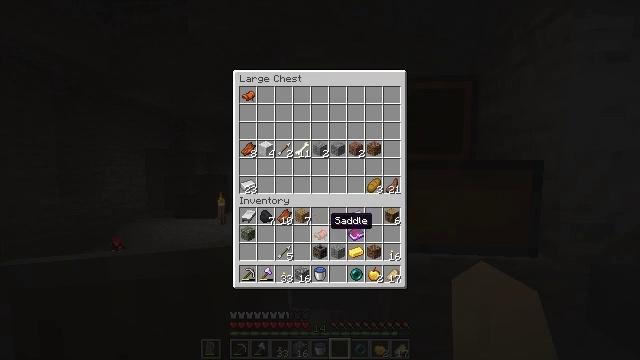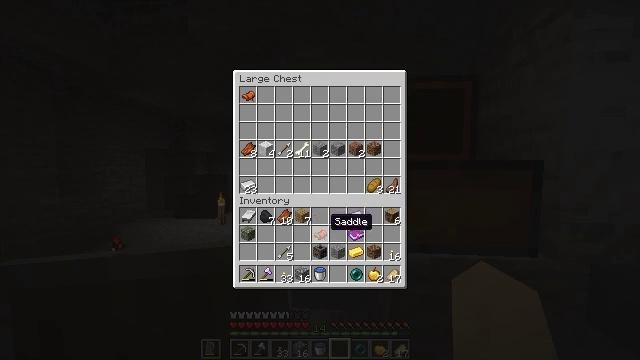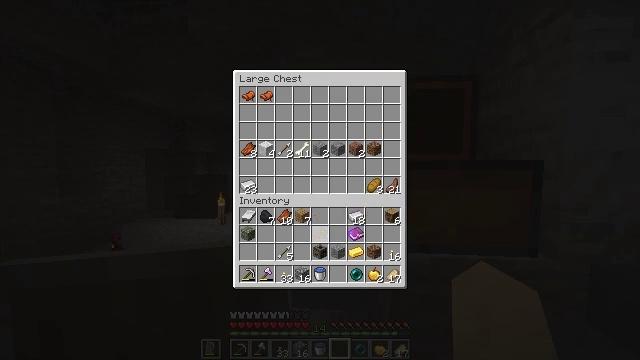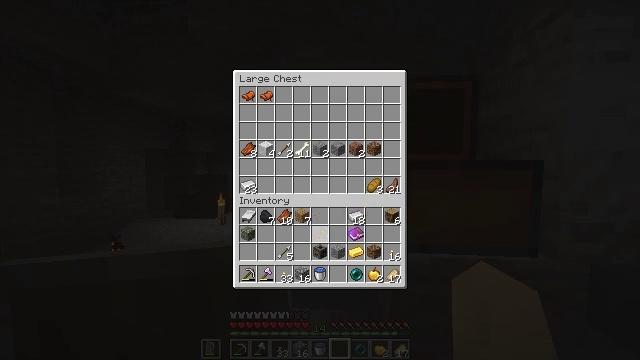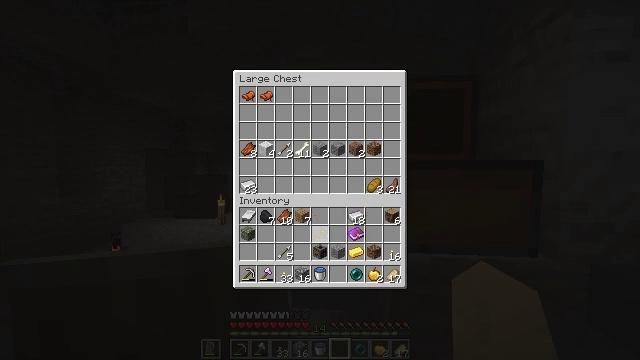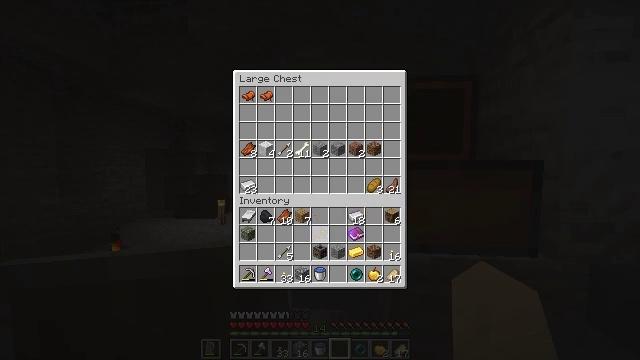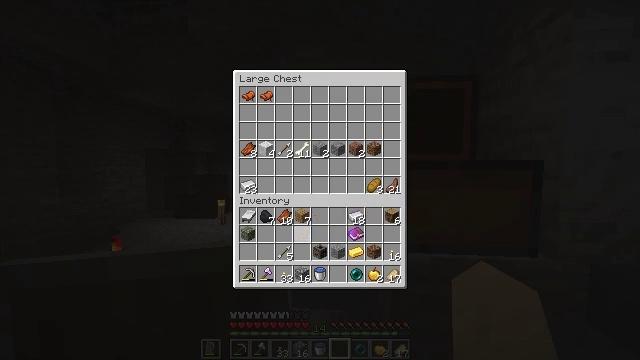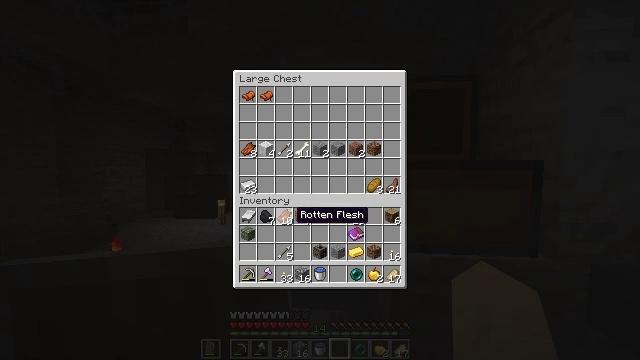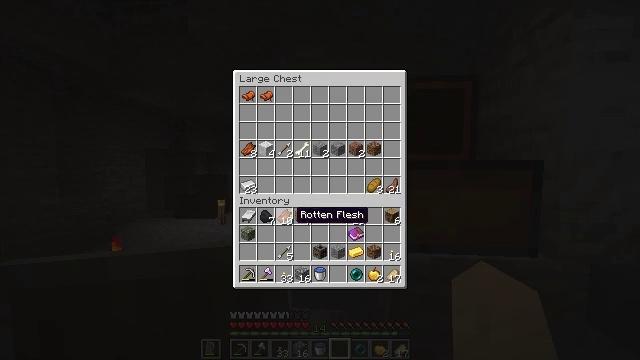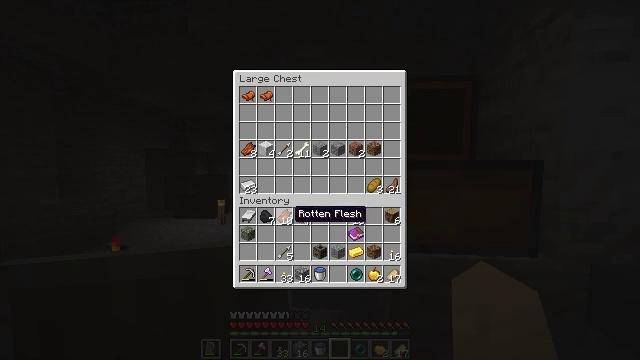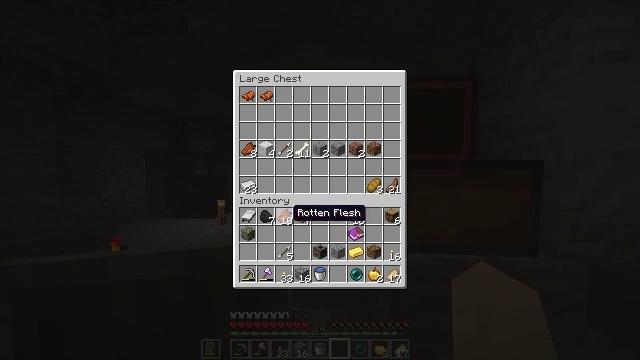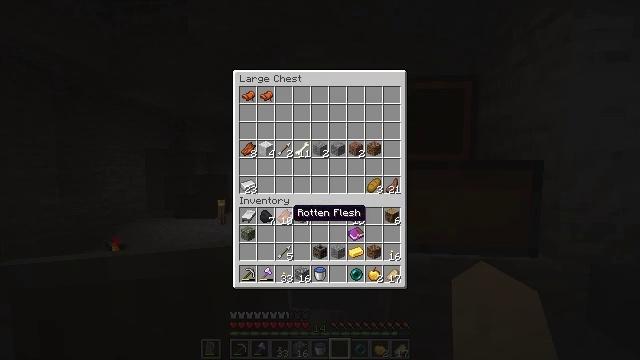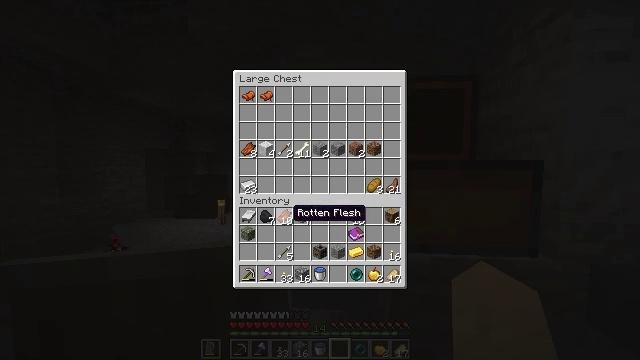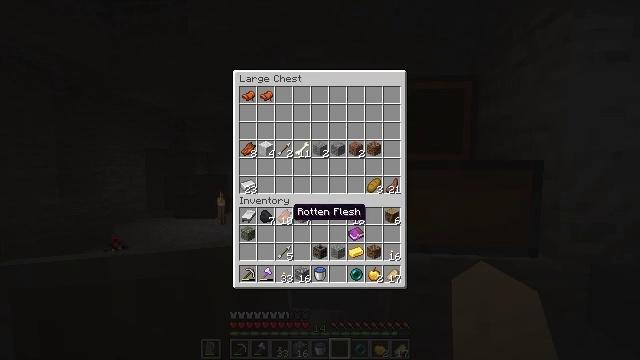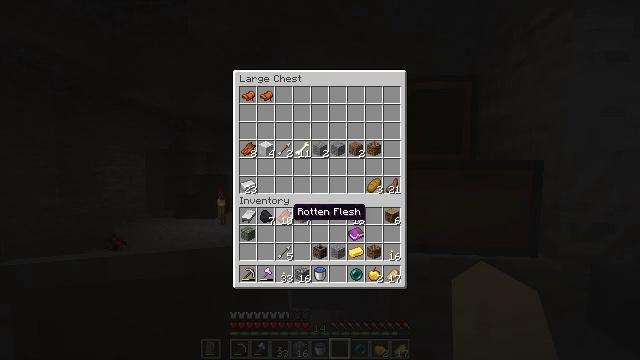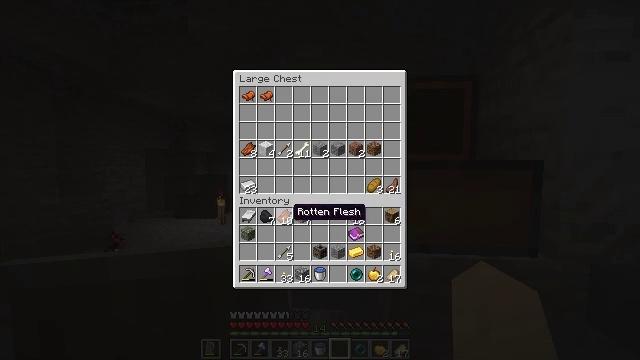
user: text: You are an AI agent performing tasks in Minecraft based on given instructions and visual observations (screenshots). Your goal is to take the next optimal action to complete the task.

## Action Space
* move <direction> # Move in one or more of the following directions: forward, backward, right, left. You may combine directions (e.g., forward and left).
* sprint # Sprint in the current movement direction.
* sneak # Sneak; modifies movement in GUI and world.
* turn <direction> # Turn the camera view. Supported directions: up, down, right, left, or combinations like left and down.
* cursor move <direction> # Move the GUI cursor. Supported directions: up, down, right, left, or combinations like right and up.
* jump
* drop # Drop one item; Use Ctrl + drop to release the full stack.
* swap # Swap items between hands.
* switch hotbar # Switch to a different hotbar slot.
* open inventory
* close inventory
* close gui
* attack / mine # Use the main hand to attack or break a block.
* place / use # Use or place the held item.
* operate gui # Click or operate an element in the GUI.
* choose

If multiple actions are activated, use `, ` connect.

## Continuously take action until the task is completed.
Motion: motion action
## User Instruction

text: Drop a mossy cobblestone.
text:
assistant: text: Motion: sneak
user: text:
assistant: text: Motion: sneak, operate gui
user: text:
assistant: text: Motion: sneak, operate gui
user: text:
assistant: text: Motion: sneak
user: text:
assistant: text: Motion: sneak
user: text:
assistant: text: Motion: sneak, cursor move left
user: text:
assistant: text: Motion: sneak, cursor move left
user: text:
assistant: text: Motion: no_op
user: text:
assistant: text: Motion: no_op
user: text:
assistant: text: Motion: sneak
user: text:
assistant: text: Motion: sneak
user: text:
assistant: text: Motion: sneak
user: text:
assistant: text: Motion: sneak
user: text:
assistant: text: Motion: sneak
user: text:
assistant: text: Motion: sneak
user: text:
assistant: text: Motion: sneak
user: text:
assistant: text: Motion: sneak, operate gui
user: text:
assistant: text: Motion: sneak, operate gui
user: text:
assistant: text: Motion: sneak, operate gui
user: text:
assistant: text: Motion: sneak
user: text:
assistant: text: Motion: sneak
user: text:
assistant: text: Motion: sneak
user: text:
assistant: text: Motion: sneak
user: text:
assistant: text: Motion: no_op
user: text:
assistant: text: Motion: no_op
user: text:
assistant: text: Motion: no_op
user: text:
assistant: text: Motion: sneak
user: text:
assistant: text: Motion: sneak
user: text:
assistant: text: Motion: sneak
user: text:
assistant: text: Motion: sneak